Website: apple
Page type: billing-address
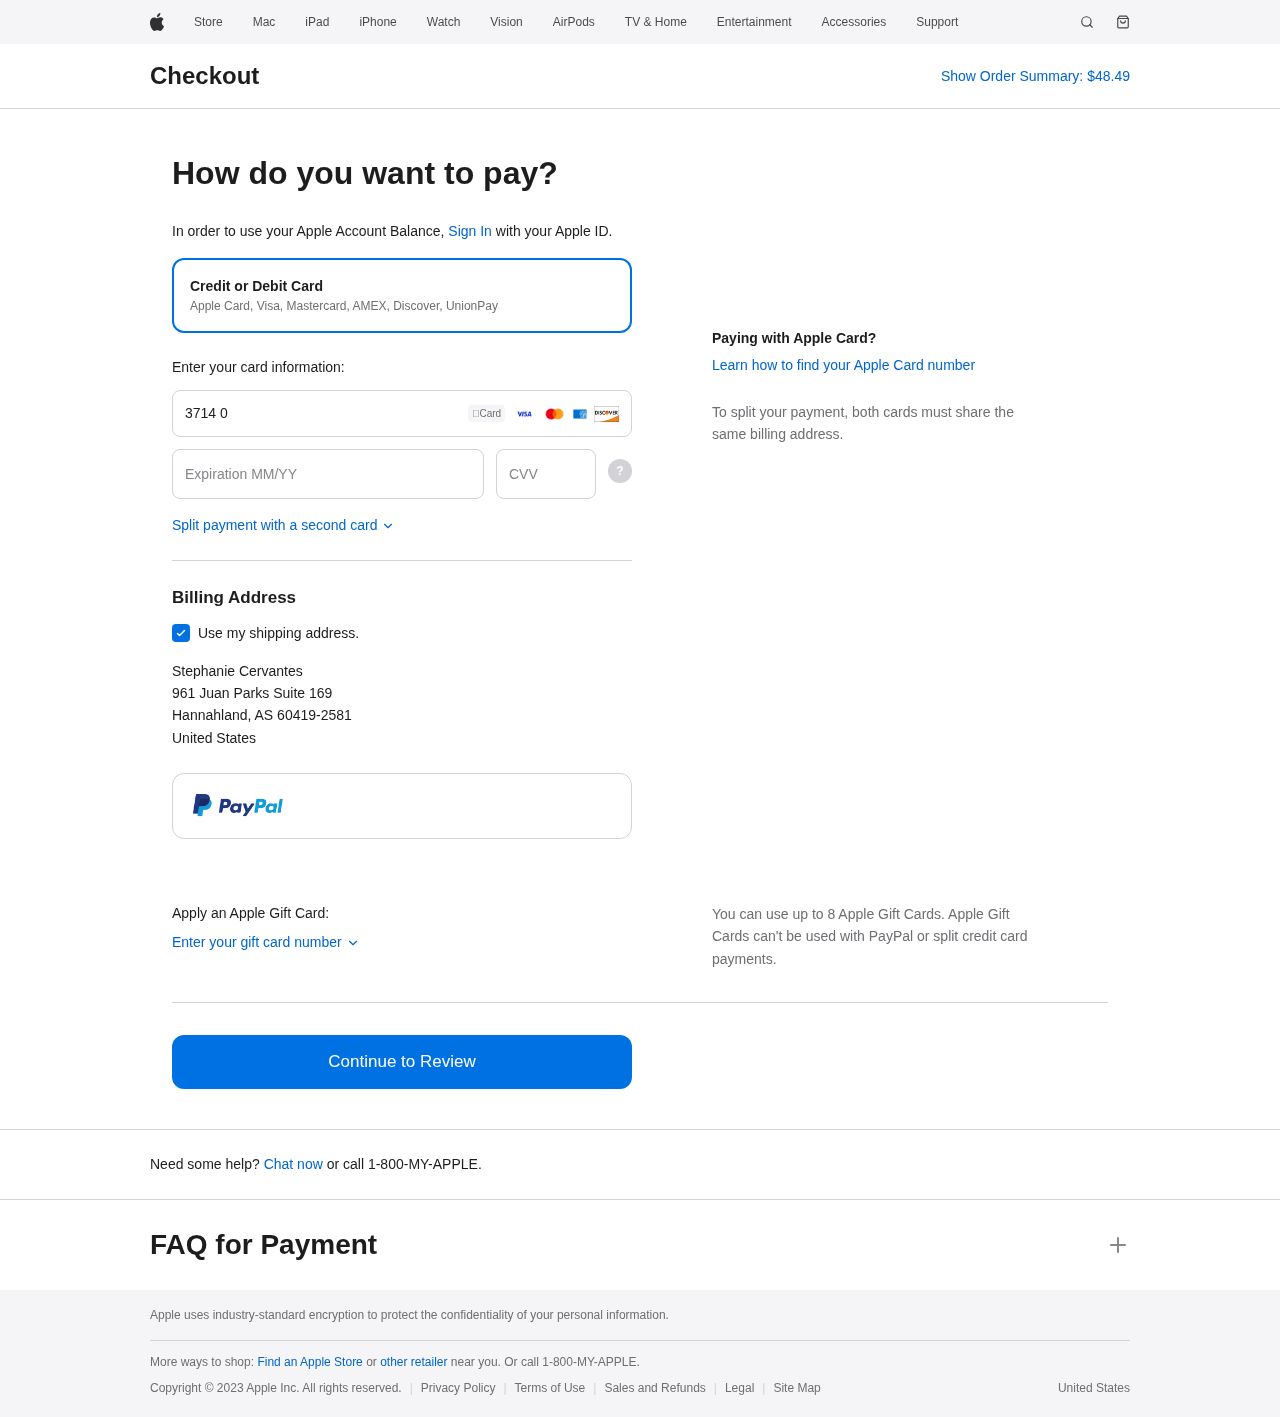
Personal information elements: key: PII_CARD_CVV
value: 4230
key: PII_CARD_EXPIRY
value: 08/30
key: PII_CARD_NUMBER
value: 3714 0553 9935 934
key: PII_CITY
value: Hannahland
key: PII_COUNTRY
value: United States
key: PII_FULLNAME
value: Stephanie Cervantes
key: PII_POSTCODE_FULL
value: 60419-2581
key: PII_STATE_ABBR
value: AS
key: PII_STREET
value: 961 Juan Parks Suite 169
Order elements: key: ORDER_TOTAL
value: $48.49